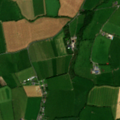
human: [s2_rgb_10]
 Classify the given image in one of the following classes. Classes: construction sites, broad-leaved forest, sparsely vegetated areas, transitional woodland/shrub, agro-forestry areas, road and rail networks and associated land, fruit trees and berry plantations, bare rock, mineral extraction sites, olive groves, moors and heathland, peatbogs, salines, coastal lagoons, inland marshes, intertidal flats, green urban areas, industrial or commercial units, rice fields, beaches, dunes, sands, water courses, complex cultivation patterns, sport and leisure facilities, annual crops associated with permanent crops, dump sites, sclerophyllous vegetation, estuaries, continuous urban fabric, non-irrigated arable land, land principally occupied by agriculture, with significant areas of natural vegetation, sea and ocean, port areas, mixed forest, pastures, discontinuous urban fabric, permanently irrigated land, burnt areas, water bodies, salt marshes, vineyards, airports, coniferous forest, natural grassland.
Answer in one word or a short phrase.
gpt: non-irrigated arable land, pastures